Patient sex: M
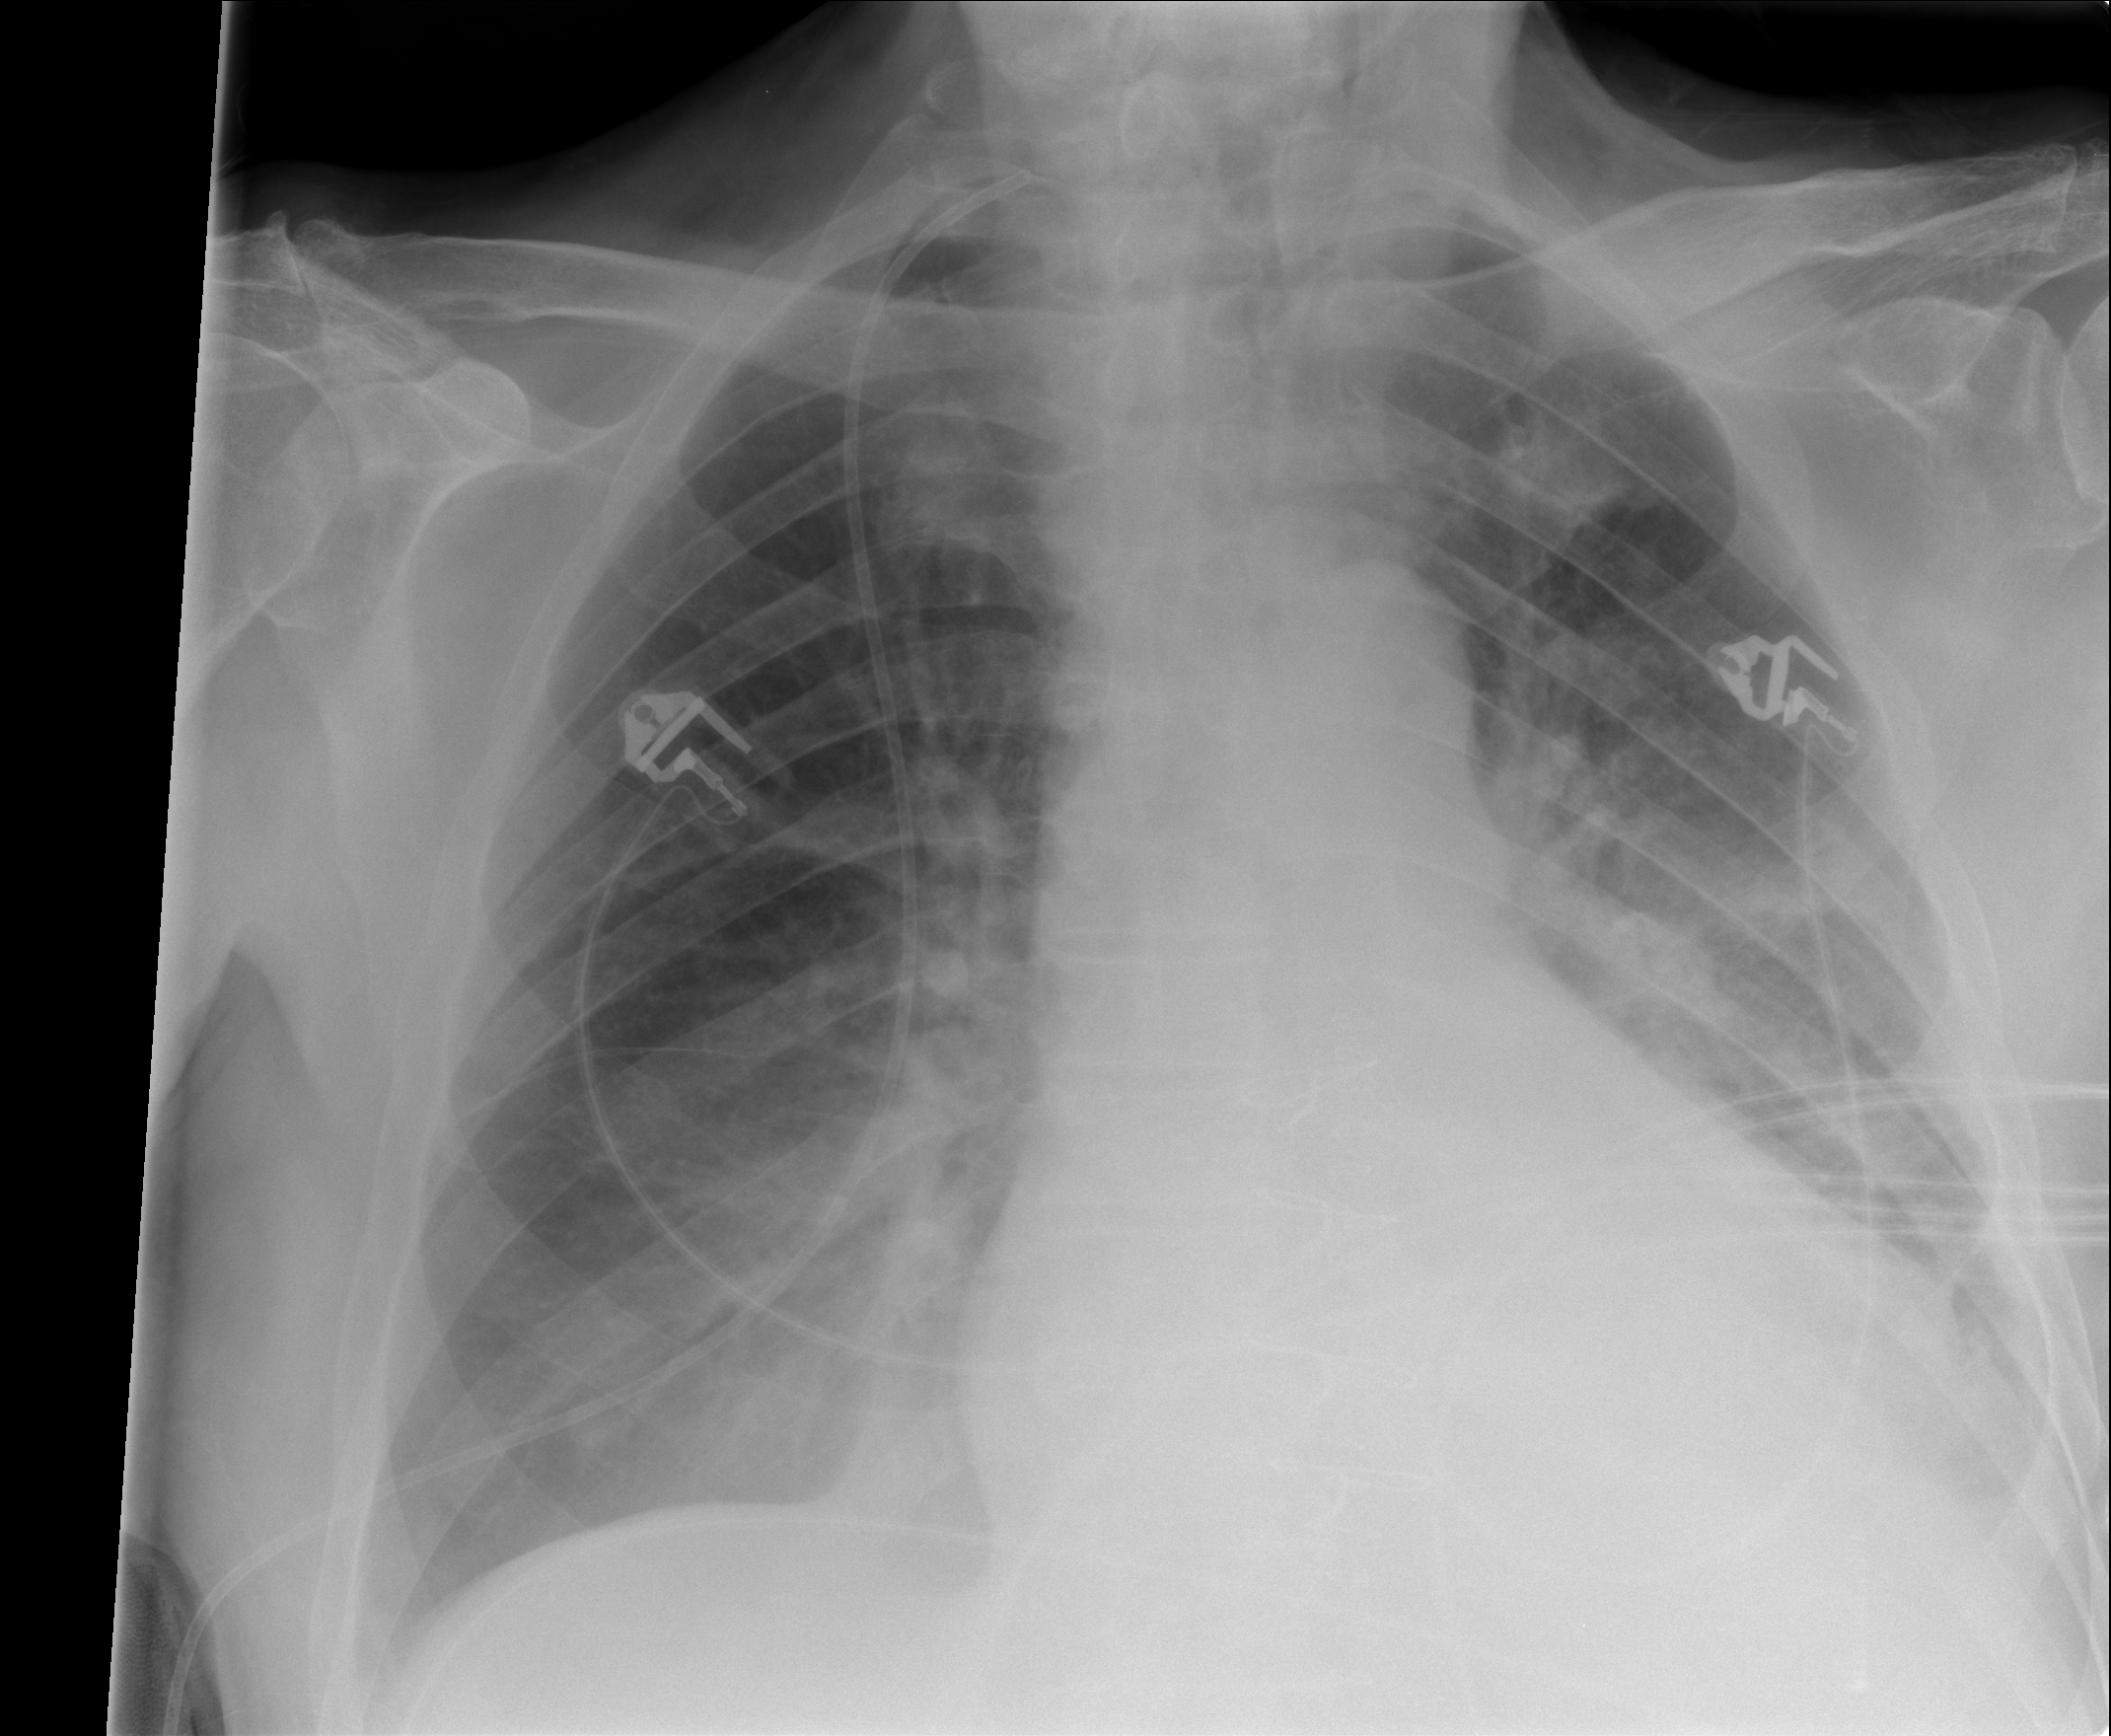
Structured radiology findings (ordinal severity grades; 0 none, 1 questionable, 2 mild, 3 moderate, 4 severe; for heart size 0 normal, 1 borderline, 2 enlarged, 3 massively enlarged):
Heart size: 2
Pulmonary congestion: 3
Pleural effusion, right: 1
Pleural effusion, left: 2
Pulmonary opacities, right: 2
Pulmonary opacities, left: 2
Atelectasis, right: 2
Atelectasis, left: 2